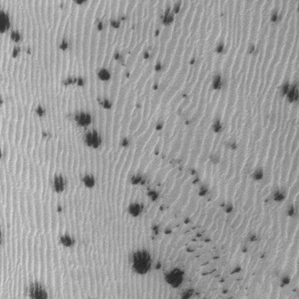
Label: frost